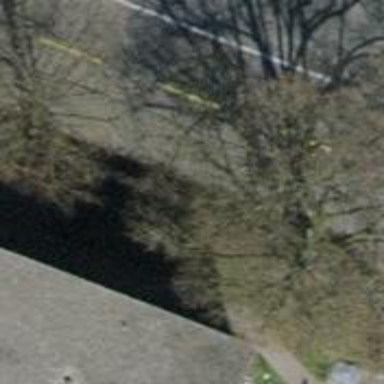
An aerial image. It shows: Urban tree adding natural touch to the cityscape.